Question: # Problem
I am trying to refactor my Makefile to reflect the insights given in <URL>. The difference between my use case and the one described in the paper is that it considers acceptable to have the object and dependency files in the same directory as the source and headers, which for my case is undesirable.
# Dependency file generation
The 'depend.sh' script is copied from the paper. It generates a dependency file with data from gcc according to a layout of subdirectories. Unless i typed it wrong I do not think the error lies here:
'''
#!/bin/sh
DIR="$1"
shift 1
case "$DIR" in
"" | ".")
g++ -std=c++0x -MM -MG "$@" | sed -e 's@^\(.*\)\.o:@.d .o:@'
;;
*)
g++ -std=c++0x -MM -MG "$@" | sed -e "s@^\(.*\)\.o:@$DIR/.d $DIR/.o:@"
;;
esac
'''
My code tree resembles the one below:

# Question
I have made adaptations and the make file looks like this. What am I doing wrong, that when I run 'make new_make' it always recompiles even though the dependency files are correct?
Also, I am correct that if the dependency file has a requirement for the header file, then any change to it would cause a recompilation of it?
# Makefile example
'''
PROJECT_DIRECTORY:=$(shell git rev-parse --show-toplevel)
MAKEFILE_DIRECTORY:=$(PROJECT_DIRECTORY)/Software
CONTRIB_DIRECTORY:=$(MAKEFILE_DIRECTORY)/contrib
SCRIPTS_DIRECTORY:=$(CONTRIB_DIRECTORY)/scripts
OBJECTS_DIRECTORY:=$(MAKEFILE_DIRECTORY)/obj
INC:=$(CONTRIB_DIRECTORY)
INC_PARAMS:=$(foreach d, $(INC), -I$d)
LD_PARAMS:=$(foreach d, $(LIB_NAMES), -l$d) -lpthread
LDFLAGS:=-L./$(OBJECTS_DIRECTORY)
CC:=g++
CPPFLAGS:=-c $(INC_PARAMS)
CXXFLAGS:=-std=c++0x $(OTHER_D_FLAGS)
MODULES:=src
ACFLAGS= $(patsubst %,-I%,$(MODULES))
MODULES_OBJECTS:=$(patsubst %,$(OBJECTS_DIRECTORY)/%,$(MODULES))
SRC:=
include $(patsubst %,%/module.mk,$(MODULES))
check_dirs:
check_dir.sh
OBJ:=$(patsubst %.cpp,$(OBJECTS_DIRECTORY)/%.o, $(filter %.cpp,$(SRC)))
new_make: $(OBJ)
$(CC) -o $@ $(OBJ) $(LD_PARAMS)
$(OBJECTS_DIRECTORY)/%.o: $(OBJECTS_DIRECTORY)/%.d
$(CC) $(CPPFLAGS) $(CXXFLAGS) $(ACFLAGS) $(INC_PARAMS) $*.cpp -o $@
$(OBJECTS_DIRECTORY)/%.d: %.cpp
contrib/scripts/depend.sh $(dirname $*.cpp) $(MODULES) $*.cpp > $@
-include $(OBJ:.o=.d)
.PHONY: clean new_make check_dirs
'''
# Example dependency file for src/MavCommunication.d
'''
src/MavCommunication.d src/MavCommunication.o: src/MavCommunication.cpp src/MavCommunication.h src/SerialCommunication.h src/ICommunication.h src/Hardware.h src/IColor.h mavlink/common/mavlink.h src/ActionRequestState.h src/Waypoint.h mavlink/ardupilotmega/mavlink.h mavlink/ardupilotmega/ardupilotmega.h
'''
# make -d output for src/MavCommunication.d part
Here I think that the .h requisite of .d is not honored by make
'''
Considering target file '/media/truecrypt1/Projects/master_thesis.master/Software/obj/src/MavCommunication.d'.
Looking for an implicit rule for '/media/truecrypt1/Projects/master_thesis.master/Software/obj/src/MavCommunication.d'.
Trying pattern rule with stem 'src/MavCommunication'.
Trying implicit prerequisite 'src/MavCommunication.cpp'.
Found an implicit rule for '/media/truecrypt1/Projects/master_thesis.master/Software/obj/src/MavCommunication.d'.
Considering target file 'src/MavCommunication.cpp'.
Looking for an implicit rule for 'src/MavCommunication.cpp'.
Trying pattern rule with stem 'MavCommunication.cpp'.
Trying implicit prerequisite 'src/MavCommunication.cpp,v'.
Trying pattern rule with stem 'MavCommunication.cpp'.
Trying implicit prerequisite 'src/RCS/MavCommunication.cpp,v'.
Trying pattern rule with stem 'MavCommunication.cpp'.
Trying implicit prerequisite 'src/RCS/MavCommunication.cpp'.
Trying pattern rule with stem 'MavCommunication.cpp'.
Trying implicit prerequisite 'src/s.MavCommunication.cpp'.
Trying pattern rule with stem 'MavCommunication.cpp'.
Trying implicit prerequisite 'src/SCCS/s.MavCommunication.cpp'.
No implicit rule found for 'src/MavCommunication.cpp'.
Finished prerequisites of target file 'src/MavCommunication.cpp'.
No need to remake target 'src/MavCommunication.cpp'.
Finished prerequisites of target file '/media/truecrypt1/Projects/master_thesis.master/Software/obj/src/MavCommunication.d'.
Prerequisite 'src/MavCommunication.cpp' is older than target '/media/truecrypt1/Projects/master_thesis.master/Software/obj/src/MavCommunication.d'.
'''
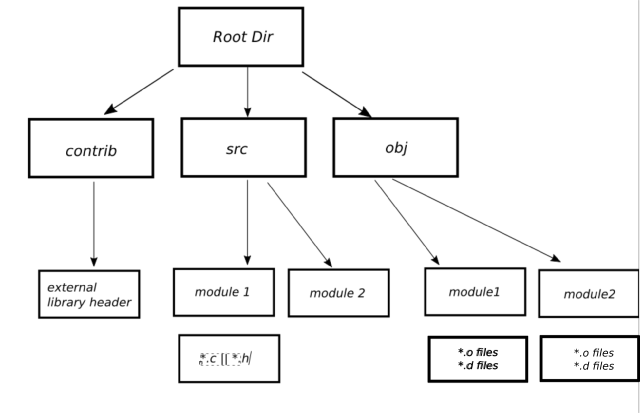
Answer: 'check_dirs' is a '.PHONY' target.
'.PHONY' targets cannot (well should not) be prerequisites of real targets as section <URL> in the manual says:
> A phony target should not be a prerequisite of a real target file; if it is, its recipe will be run every time make goes to update that file. As long as a phony target is never a prerequisite of a real target, the phony target recipe will be executed only when the phony target is a specified goal (see Arguments to Specify the Goals).
Additionally the output from running 'make -d' will tell you what make is doing and why it is doing so.
Additionally additionally, the paths used for the '.d' files in that makefile are not consistent.
You are telling make to load the files ('-include $(OBJ:.o=.d)') from next to the '.o' files but you are telling make to create the '.d' files next to the '.c' files '$(OBJECTS_DIRECTORY)/%.o: %.d' and '%.d: %.cpp'. This is almost certainly causing make to simply fail to find the '.d' files to include.